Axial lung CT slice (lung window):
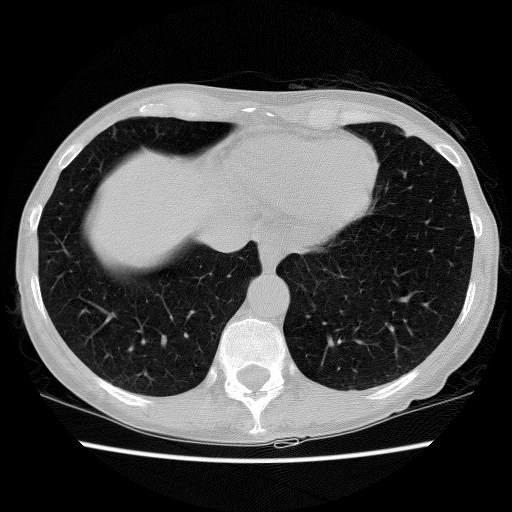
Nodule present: no